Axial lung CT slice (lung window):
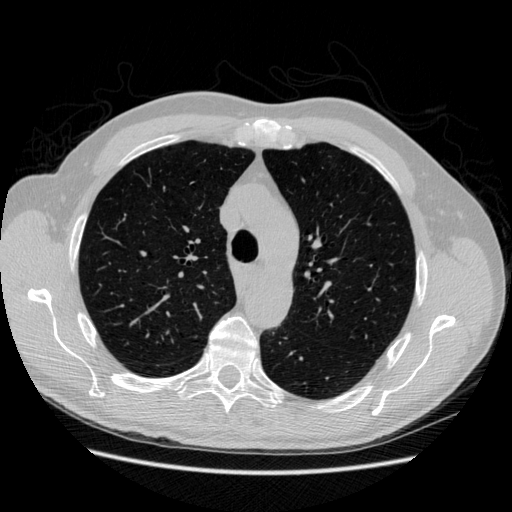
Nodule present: no